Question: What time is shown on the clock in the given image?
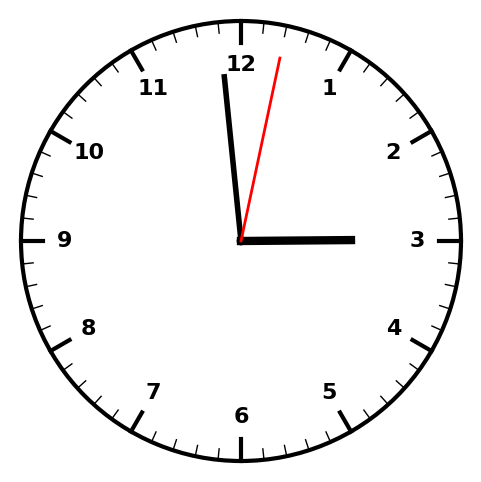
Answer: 02:59:02